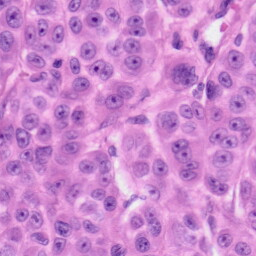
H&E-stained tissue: Skin